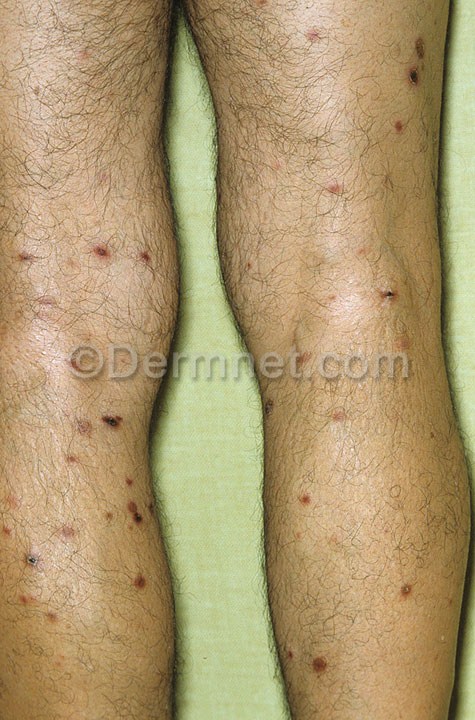
Disease: Psoriasis pictures Lichen Planus and related diseases